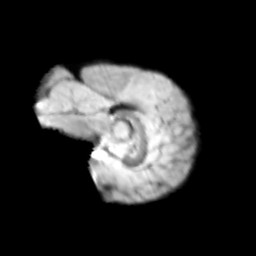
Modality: T2w
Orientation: sagittal
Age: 10
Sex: male
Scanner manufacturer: siemens
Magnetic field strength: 3 T
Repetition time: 3.8 s
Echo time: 0.07 s